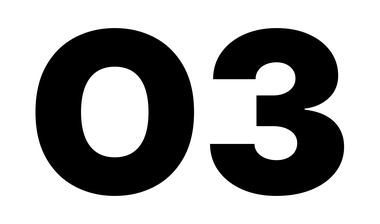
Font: Inter_Black